高一 · 代数
（2019$\cdot$衡阳一模）阅读程序框图, 运行相应的程序, 则输出的值为

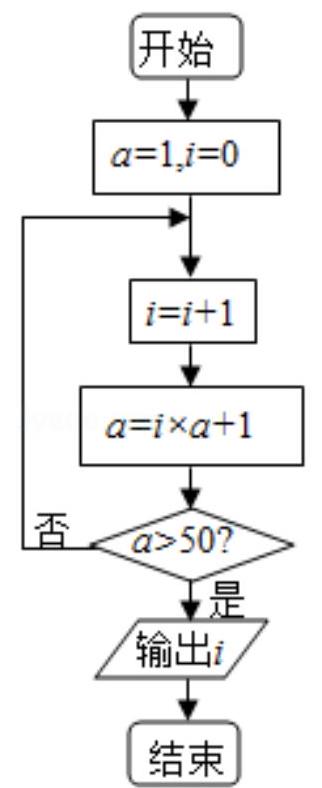
答案: 解: 第一次循环, $i=1, a=2$; 第二次循环, $i=2, a=2 \times 2+1=5$; 第三次循环, $i=3$, $a=3 \times 5+1=16$; 第四次循环, $i=4, a=4 \times 16+1=65>50$, 退出循环, 此时输出的值为 4 故答案为 4: